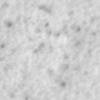
Label: no_change